Question: I want to send a message via a 'java.net.Socket'.
The message is: '001C020000C0154C000404850D9583CC00000004560B00E42080004C'
For my application I need this message to be sent via one 'TCP packet'.
But checking Wireshark what is happening is, I can see, that it divides the message into
two reassembled SSL segments:
1. 00
2. 1C020000C0154C000404850D9583CC00000004560B00E42080004C
How can I supress this behavior?
My code is:
'''
OutputStream os = m_sslsocket.getOutputStream();
os.flush();
write(hex2Byte("001C020000C0154C000404850D9583CC00000004560B00E42080004C");
os.flush();
'''
where 'hex2Byte' converts the hexadecimal String to a bytearray.
:
Thank you for your comments.
In any case my protocol stack when observing via WireShark looks as follows:

As you can see there are two SSL Segments, where one is with 00
and the other has the rest.
How to supress it such, that there is only one segment?
The above is the result of my writing to the outputstream.
(Do not worry about the red. That is just because of IP checksum offload to the network device.)
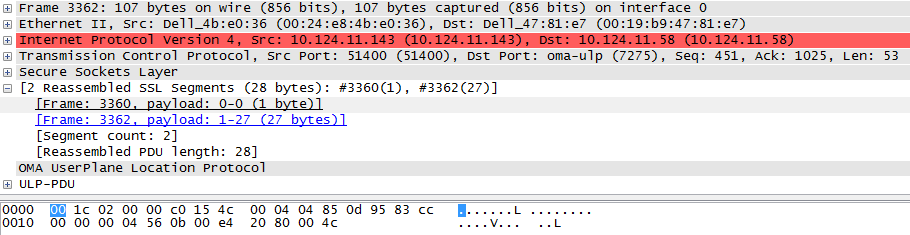
Answer: > For my application I need this message to be sent via one TCP packet.
Bad luck, TCP cannot be made to do that reliably, with or without SSL. Adjust your expectations. It's a byte-stream protocol.